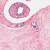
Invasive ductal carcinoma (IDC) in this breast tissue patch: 0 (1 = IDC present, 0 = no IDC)